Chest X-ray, AP view. Patient: 29 years old, sex F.
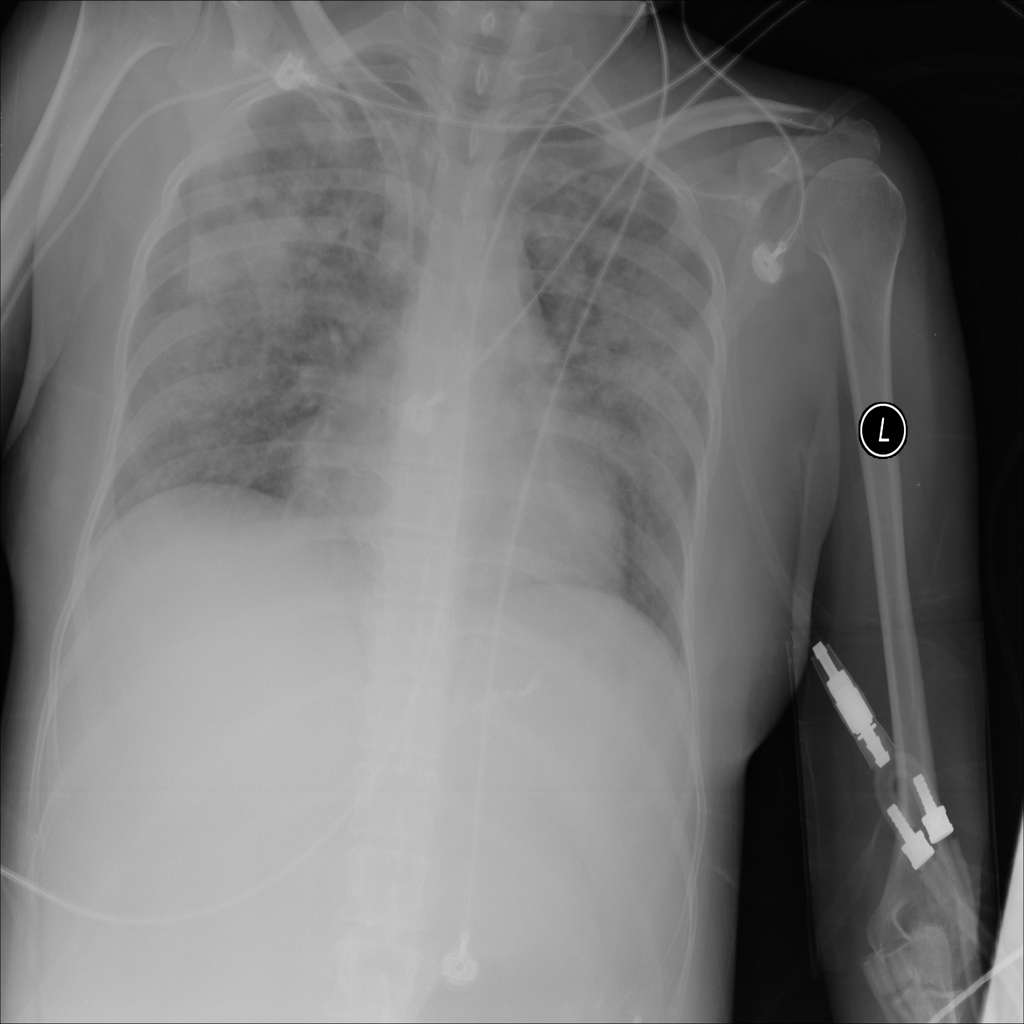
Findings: Atelectasis, Infiltration